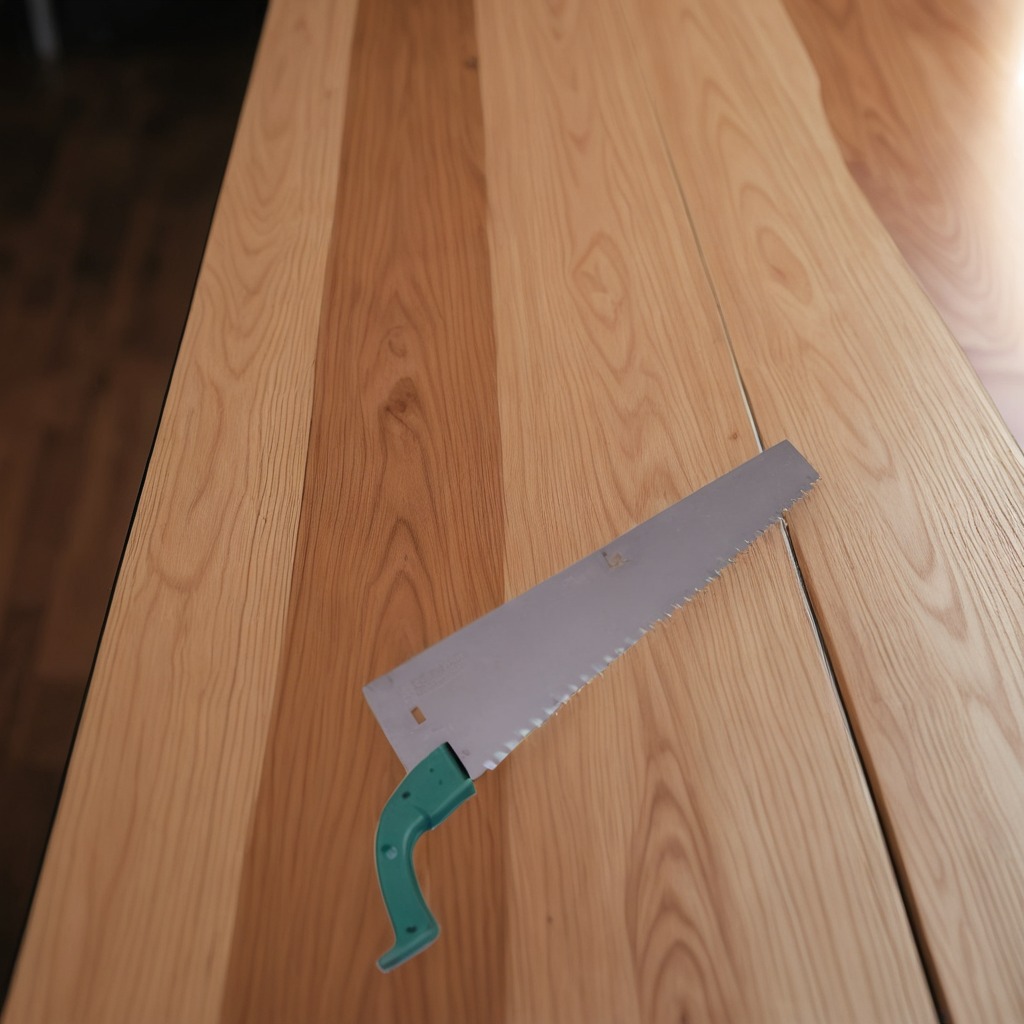
A metal saw is lying on the wooden table.